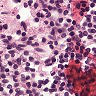
Metastatic tissue present: no